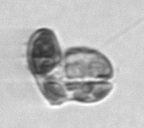
Label: Karenia